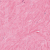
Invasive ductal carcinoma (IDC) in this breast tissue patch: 0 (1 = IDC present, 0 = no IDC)